Interaction volume radius: 5 \u00c5
Interaction volume height: 15 \u00c5
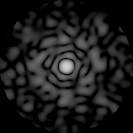
Disorder parameter: 0.8257